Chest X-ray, AP view. Patient: 39 years old, sex F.
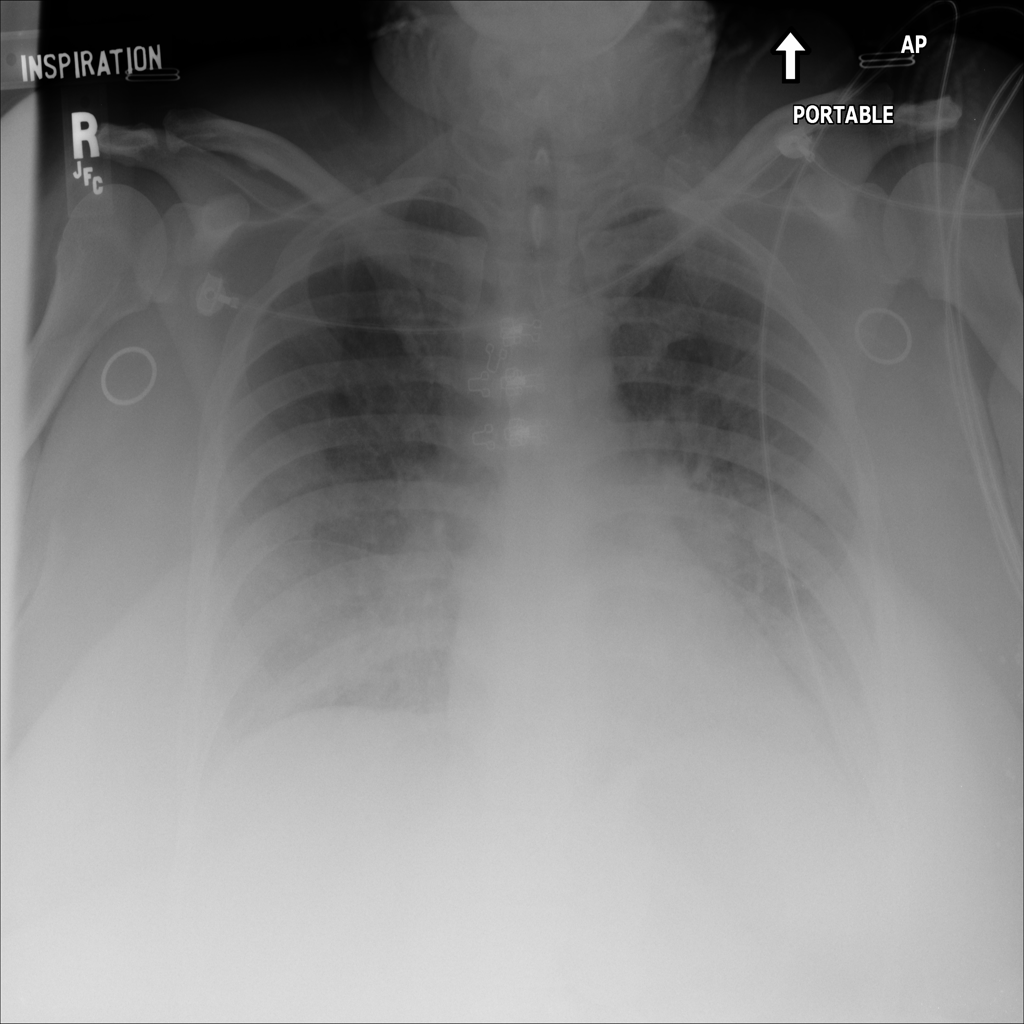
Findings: Consolidation, Pneumothorax